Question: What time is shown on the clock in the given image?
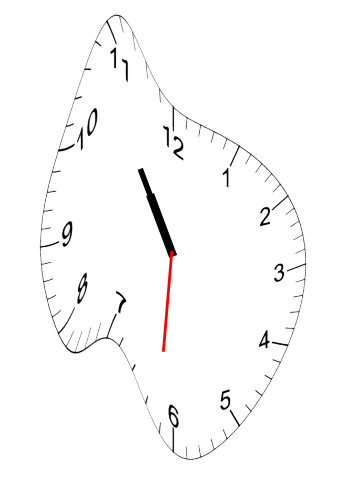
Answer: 10:54:31